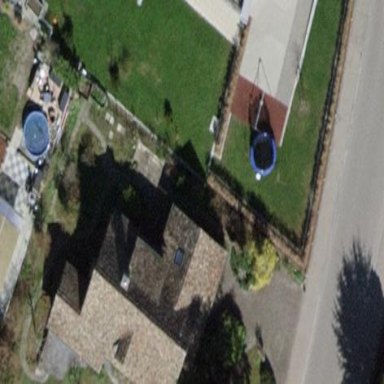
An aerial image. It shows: Detached building with pitched roof.